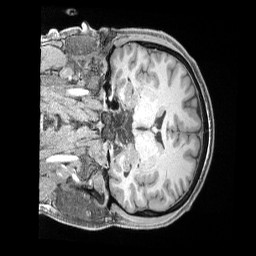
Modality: T1w
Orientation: coronal
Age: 35
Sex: male
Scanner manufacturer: siemens
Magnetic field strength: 3 T
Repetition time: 2 s
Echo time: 0.00211 s